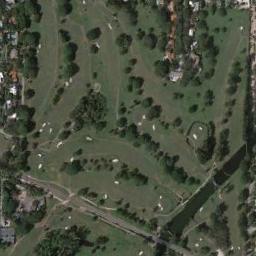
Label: golf_course